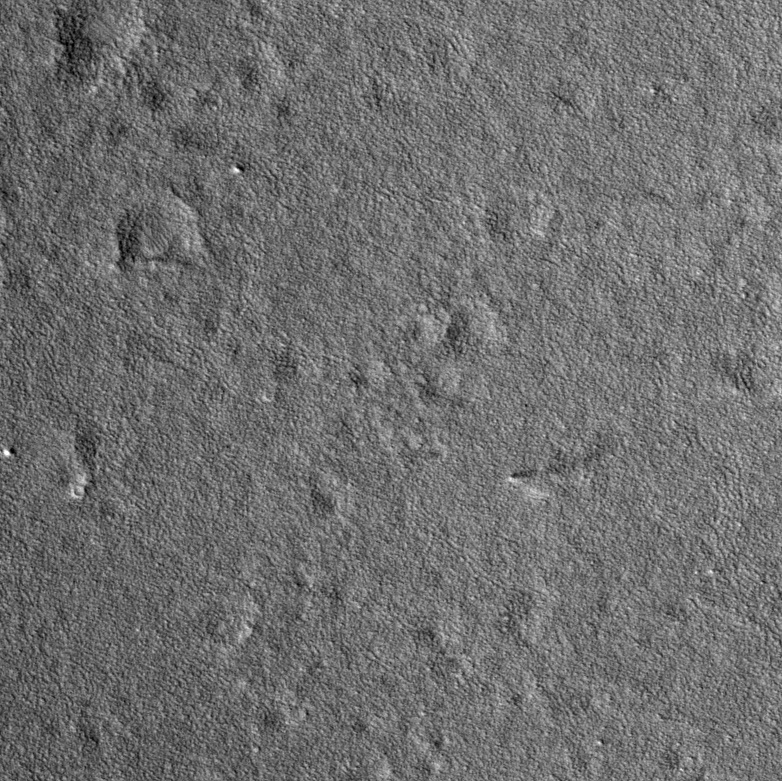
Label: dustdevil